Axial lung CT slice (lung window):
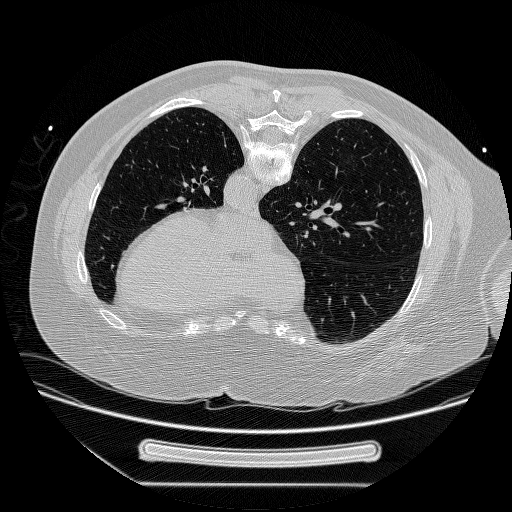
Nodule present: no